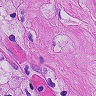
Metastatic tissue present: yes